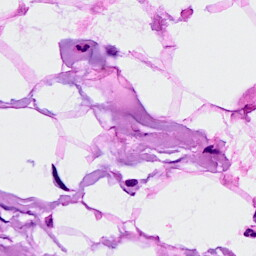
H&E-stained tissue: Breast